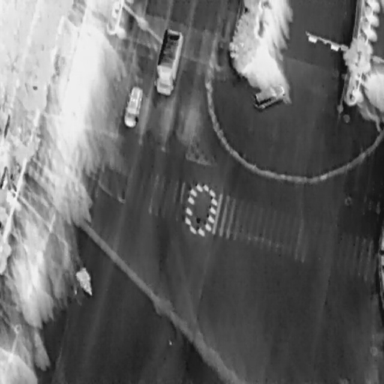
There are four objects shown in the infrared image, including two OtherVehicles, and two Cars.